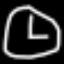
Label: clock